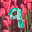
Label: 9